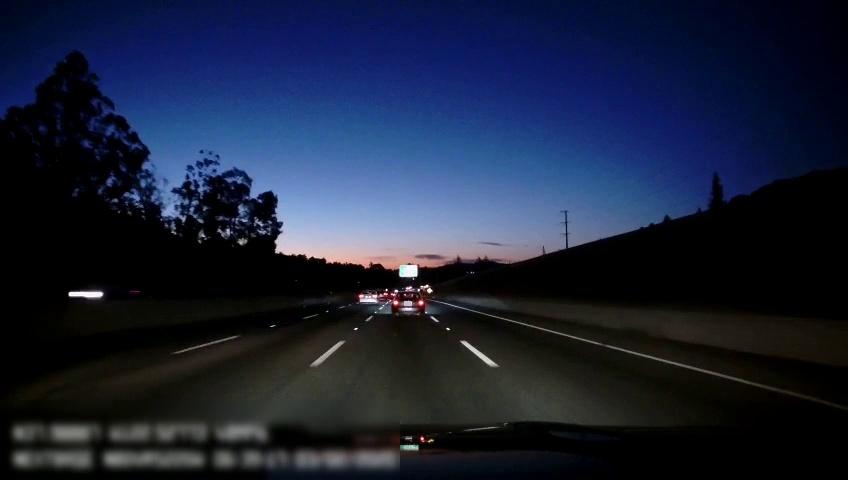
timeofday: Night
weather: Other
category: Drivable Space
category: Vehicles | Car
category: Vehicles | Truck
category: Vehicles | Car
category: Vehicles | SUV
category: Lanes | Alternate Lane
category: Lanes | Alternate Lane
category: Lanes | Current Lane
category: Lanes | Current Lane
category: Lanes | Alternate Lane
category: Traffic | Signs